Field crop: maize
Growth stage: 2
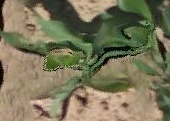
Species: maize